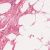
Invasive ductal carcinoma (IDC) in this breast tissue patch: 0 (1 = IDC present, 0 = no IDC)